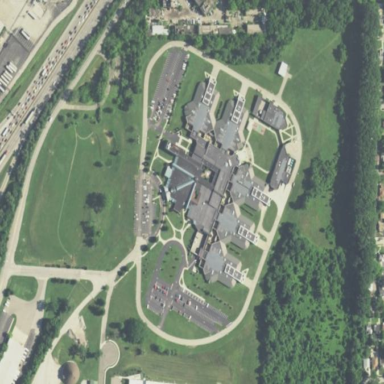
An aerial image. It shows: Hospital providing healthcare services.